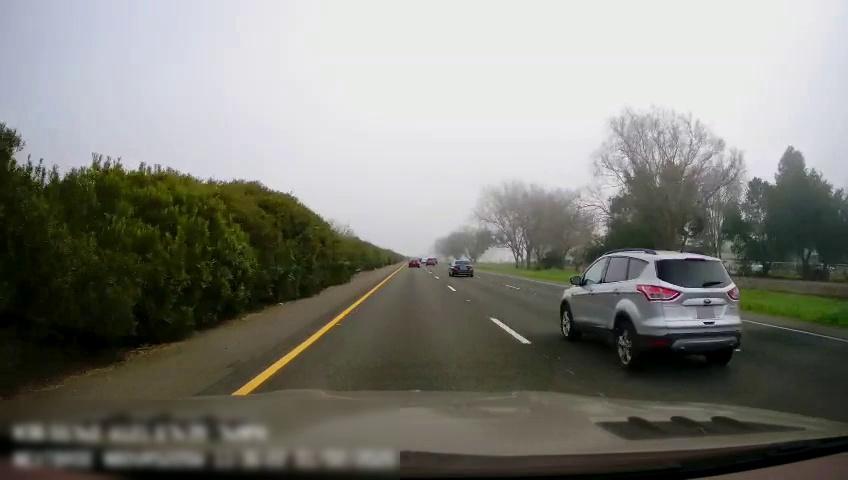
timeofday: Day
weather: Sunny
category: Drivable Space
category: Vehicles | Car
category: Vehicles | SUV
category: Vehicles | Car
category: Vehicles | SUV
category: Lanes | Current Lane
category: Lanes | Current Lane
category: Lanes | Alternate Lane
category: Lanes | Alternate Lane